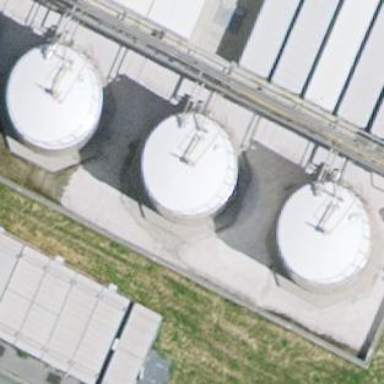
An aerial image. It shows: Industrial building with storage tank.